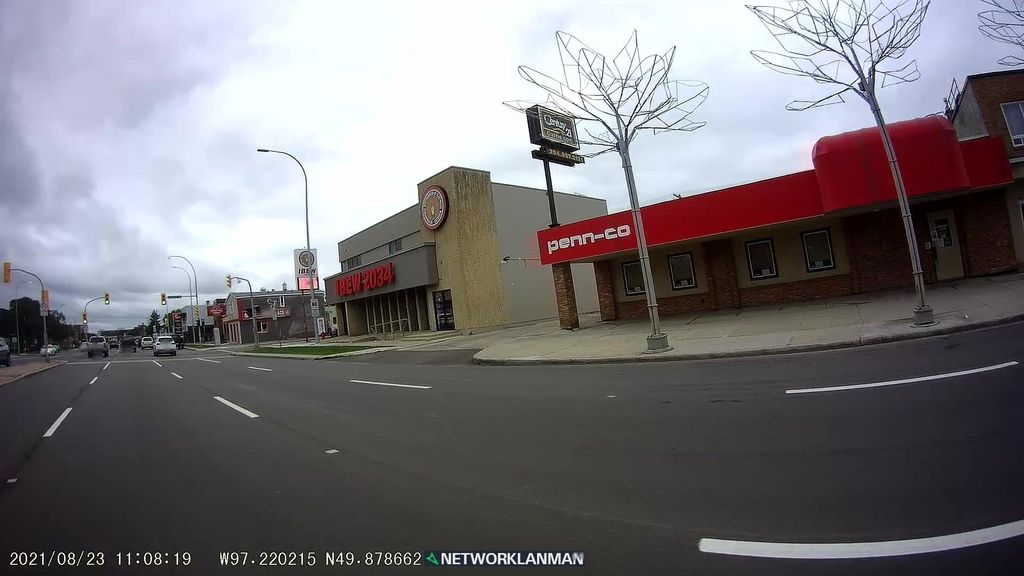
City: winnipeg